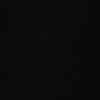
Label: space